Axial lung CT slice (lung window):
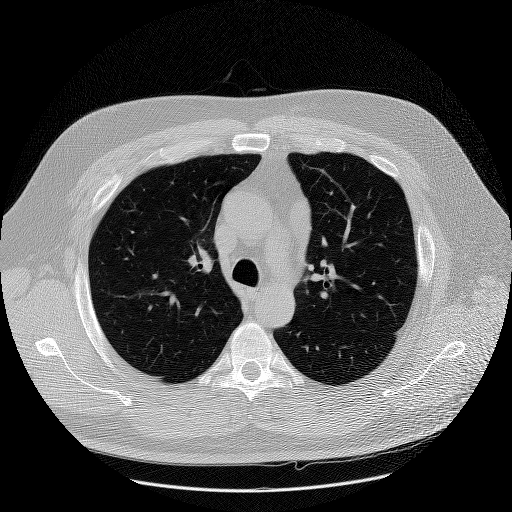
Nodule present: no